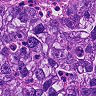
Metastatic tissue present: yes